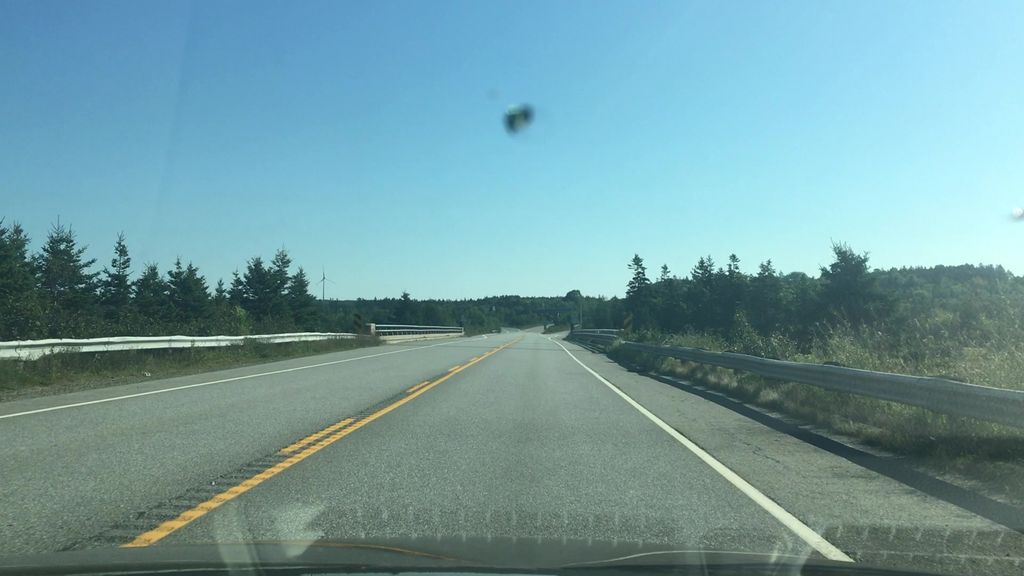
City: halifax